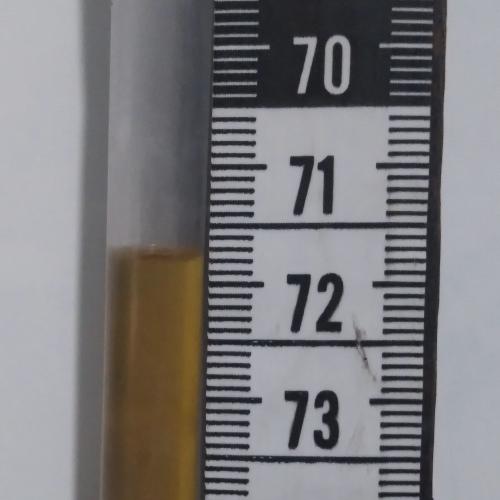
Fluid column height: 71.8 cm